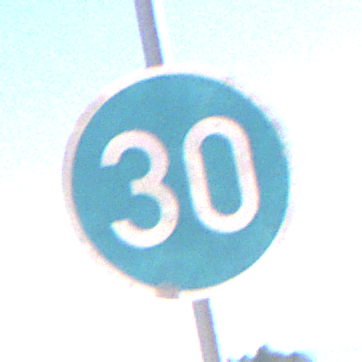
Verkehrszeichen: VorgeschriebeneMindestgeschwindigkeit
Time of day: MorningAfternoon
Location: Outdoor (RoadRail)
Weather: Clear
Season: NotSpecified
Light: Natural